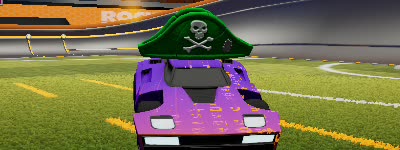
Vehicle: breakout